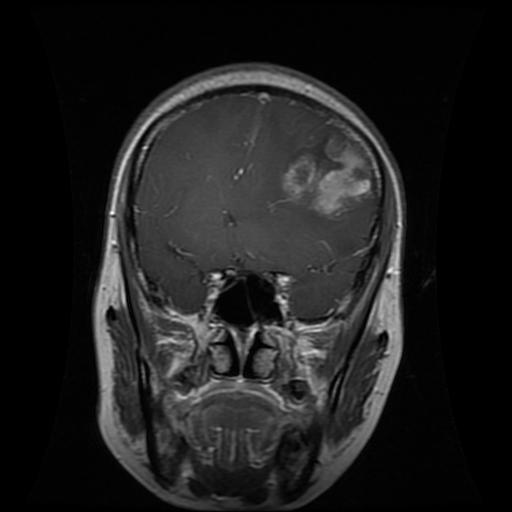
Label: glioma